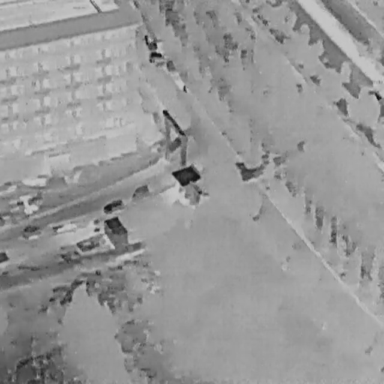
There is a Person in the infrared image.